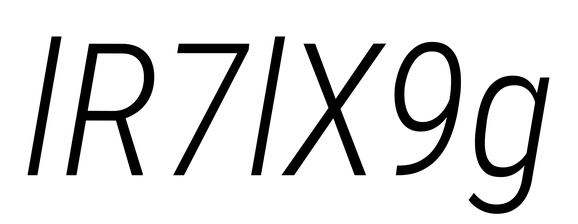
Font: Roboto-Italic_Condensed_Light_Italic